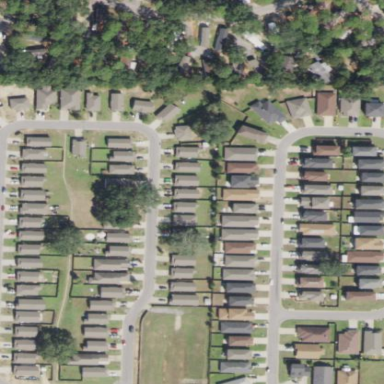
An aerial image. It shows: Residential area composed of single-family homes.